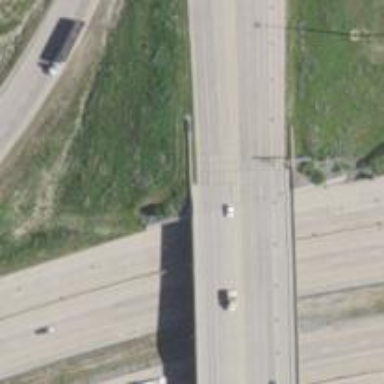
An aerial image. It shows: Primary highway.